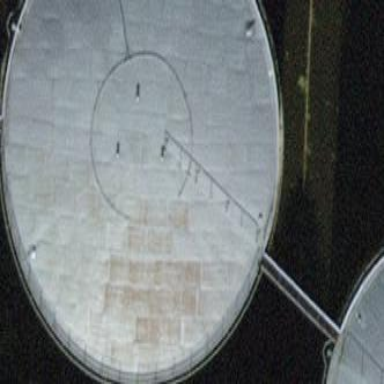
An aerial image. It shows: Building with storage tank.